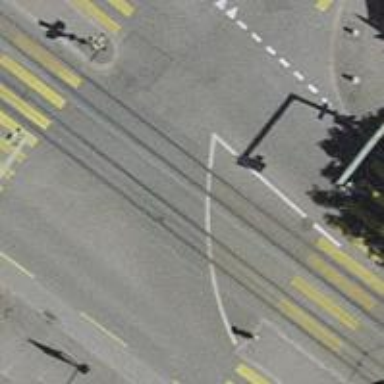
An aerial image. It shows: Tram level crossing on the railway.